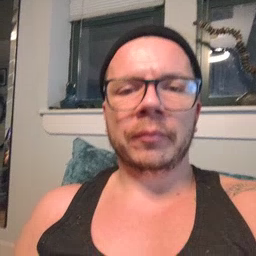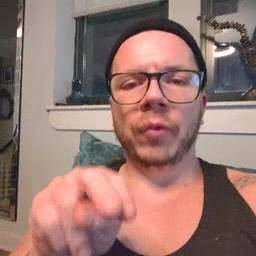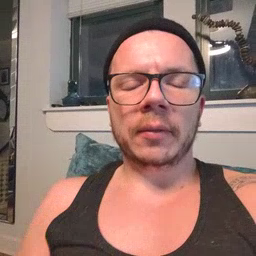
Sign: read